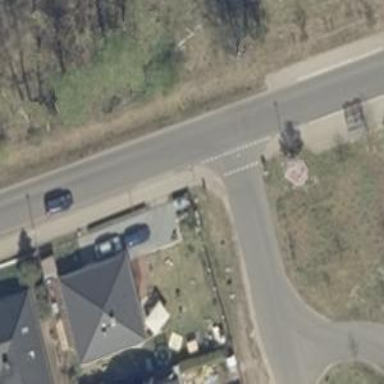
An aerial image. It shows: Road with "give way" sign.